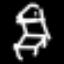
Label: chair